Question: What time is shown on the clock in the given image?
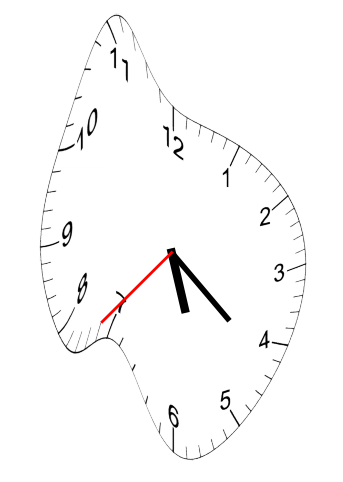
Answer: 05:21:37